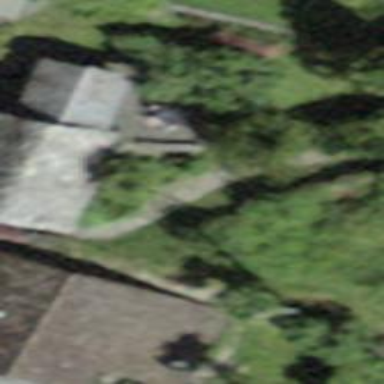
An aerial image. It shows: Detached building.